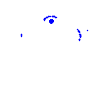
Particle: electron